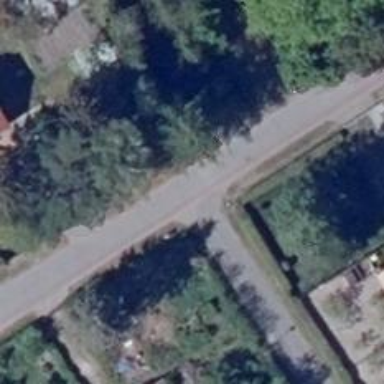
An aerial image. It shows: Residential road.